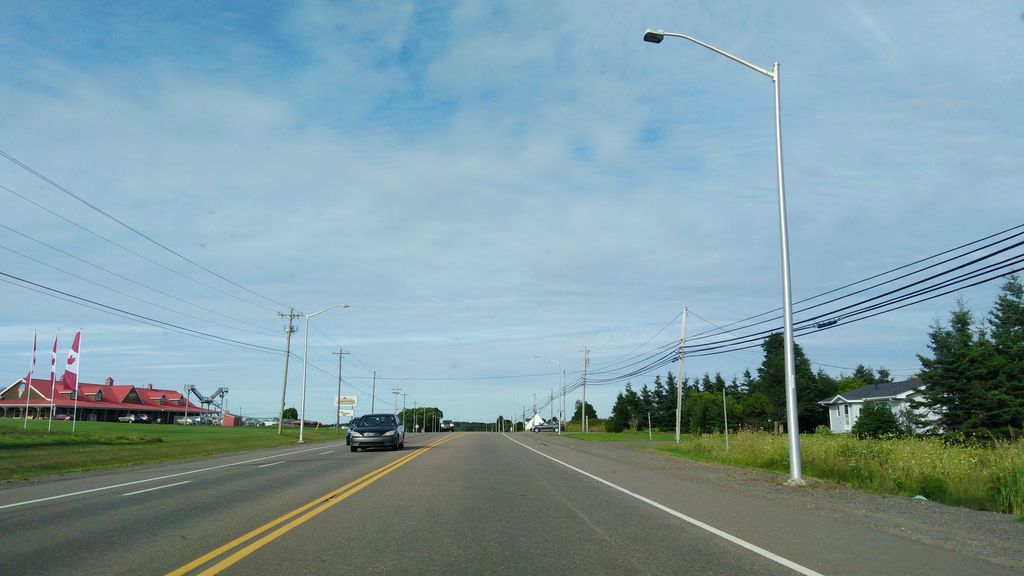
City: charlottetown